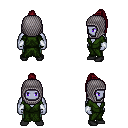
a pixel art fantasy rpg character, male body template, dark elf, purple skin, green robe, teal pants, brunette long topknot hairstyle, chain hood, white cloth bracers, black shoes, four views (front, back, left, right), 2x2 character sprite sheet, small pixel art, hard edges, no anti-aliasing